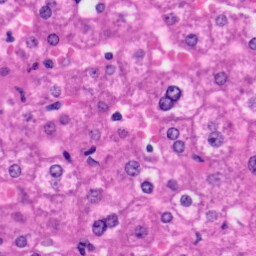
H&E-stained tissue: Liver